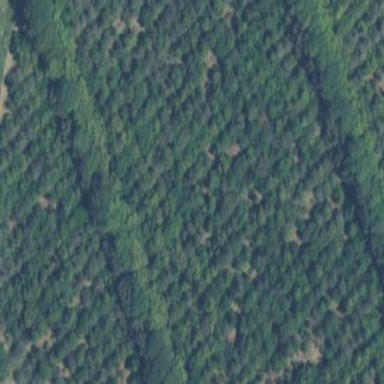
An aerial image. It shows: Orchard filled with macadamia trees.